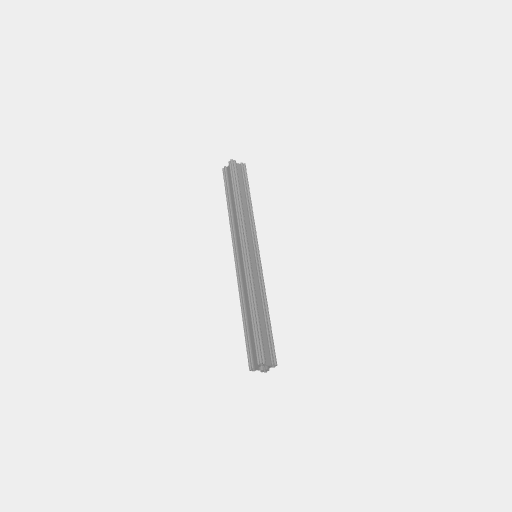
Part: GoRAIL288